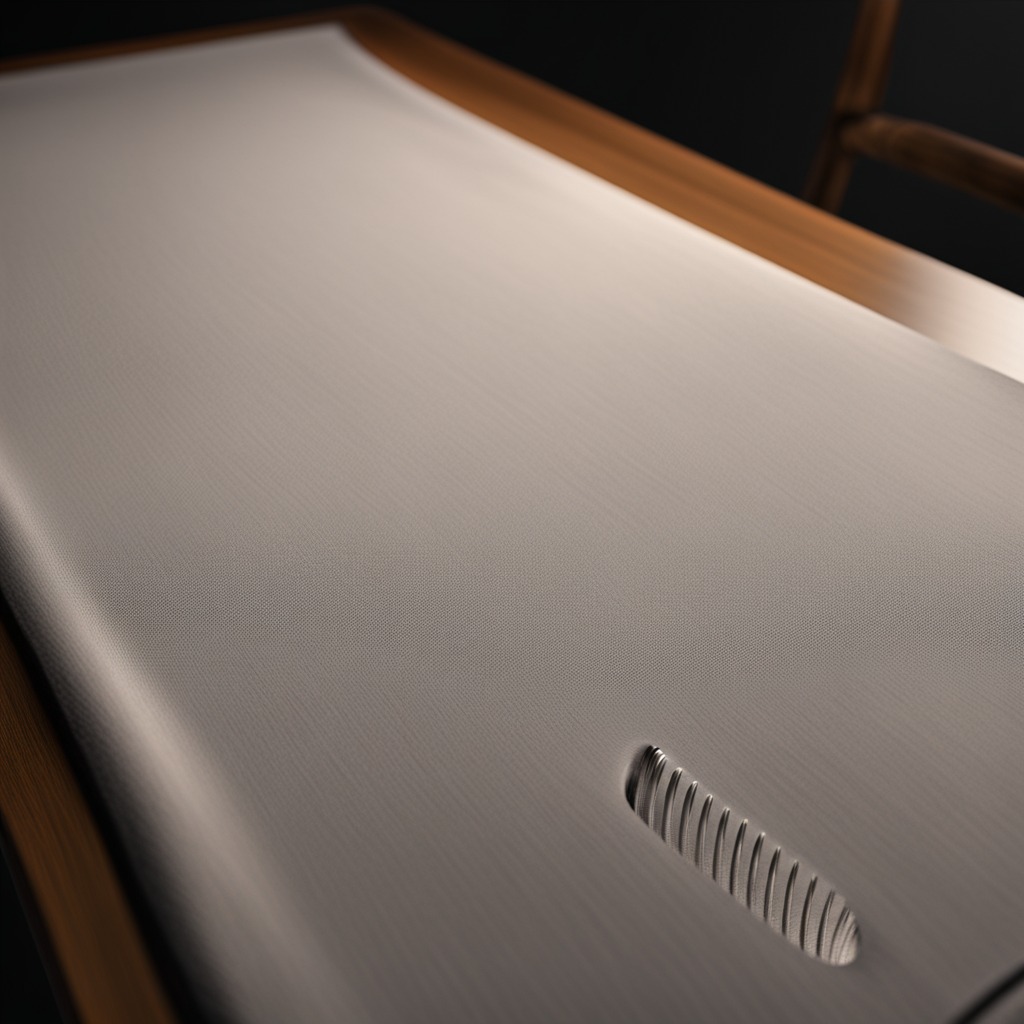
A coiled metal spring lies on the wooden table.